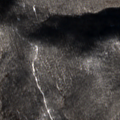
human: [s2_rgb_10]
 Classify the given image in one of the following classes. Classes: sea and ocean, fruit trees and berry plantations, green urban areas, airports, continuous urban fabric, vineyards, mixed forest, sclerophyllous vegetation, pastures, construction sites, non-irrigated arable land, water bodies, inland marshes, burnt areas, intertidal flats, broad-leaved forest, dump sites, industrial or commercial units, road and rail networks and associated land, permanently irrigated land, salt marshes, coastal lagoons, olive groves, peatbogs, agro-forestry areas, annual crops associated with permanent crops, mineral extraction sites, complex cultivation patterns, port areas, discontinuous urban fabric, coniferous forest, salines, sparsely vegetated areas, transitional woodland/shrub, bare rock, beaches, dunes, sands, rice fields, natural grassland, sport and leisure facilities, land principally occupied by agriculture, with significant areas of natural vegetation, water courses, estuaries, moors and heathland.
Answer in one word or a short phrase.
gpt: broad-leaved forest